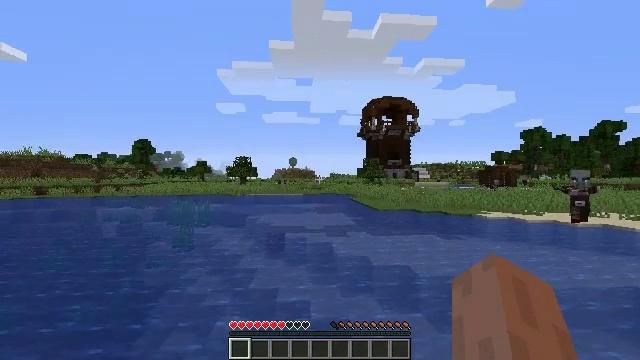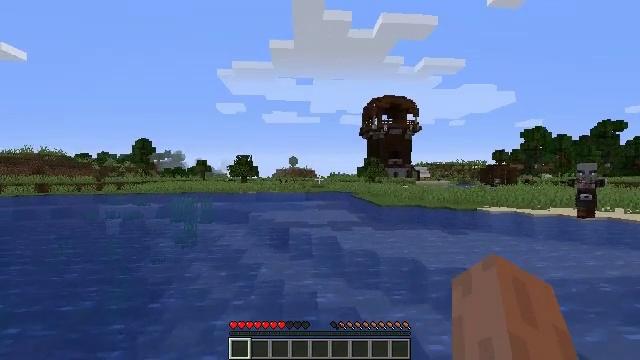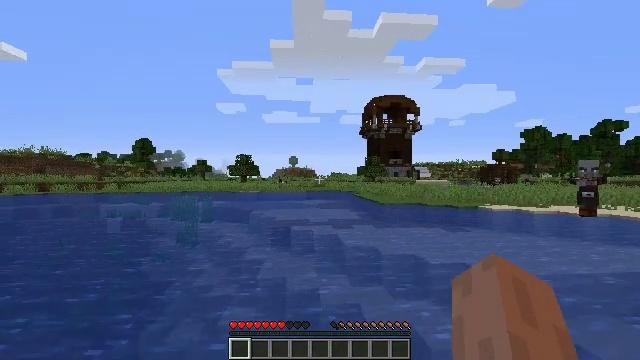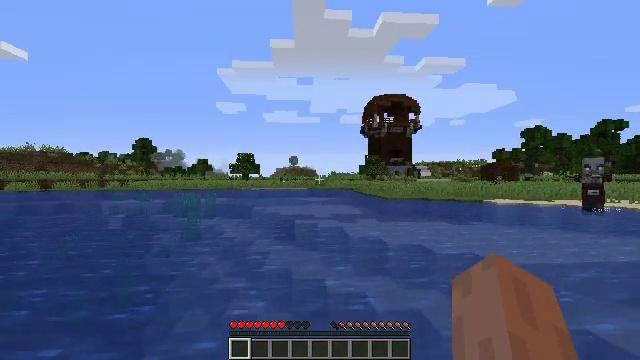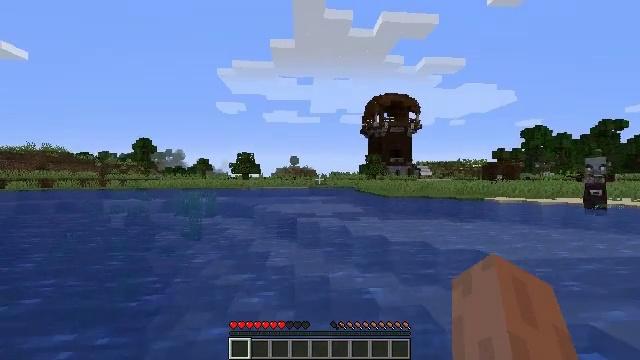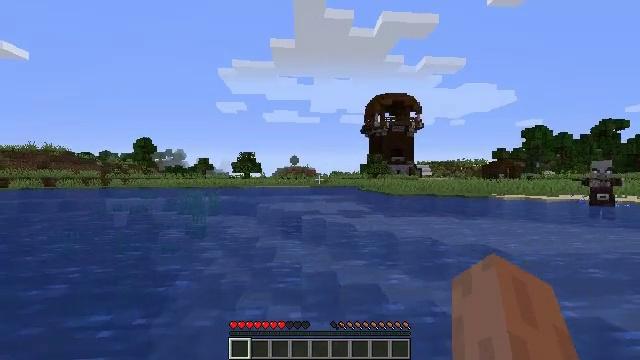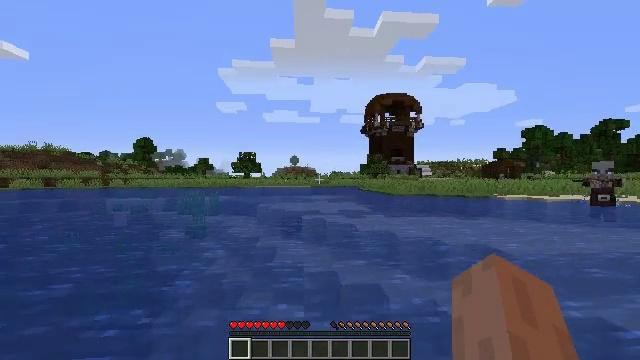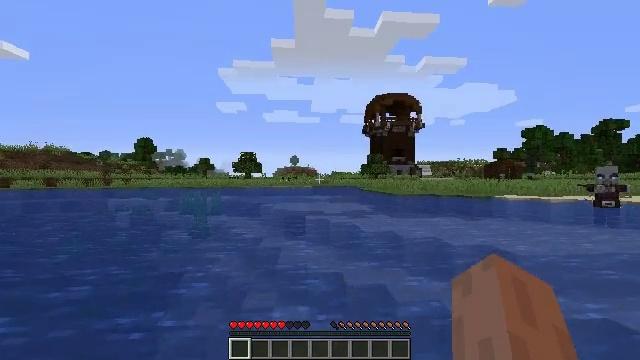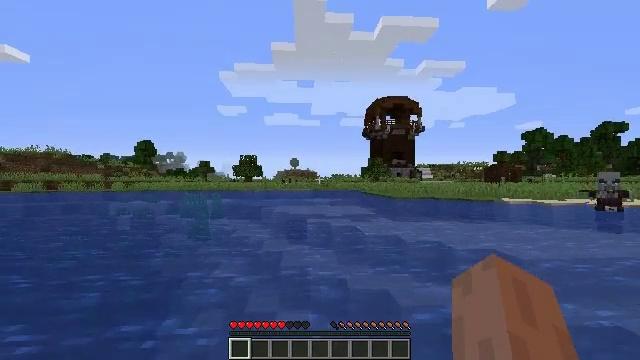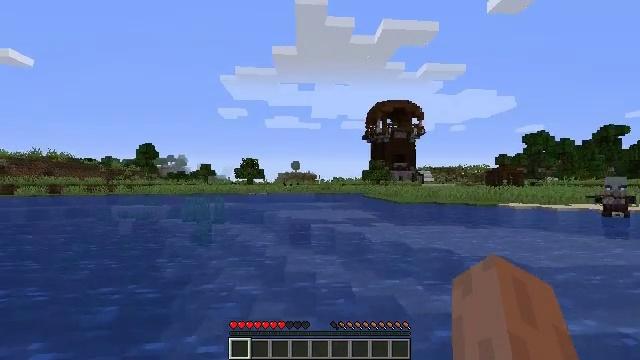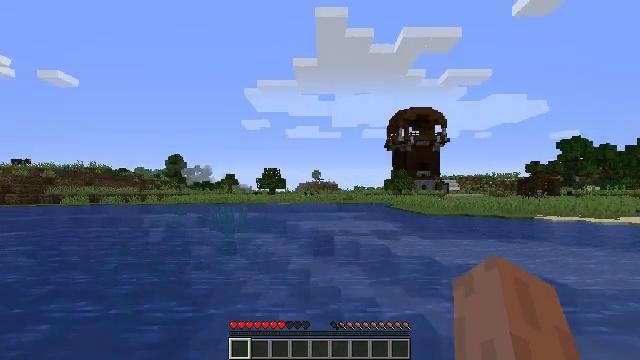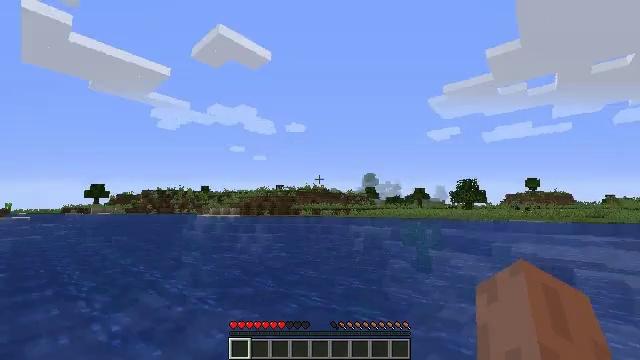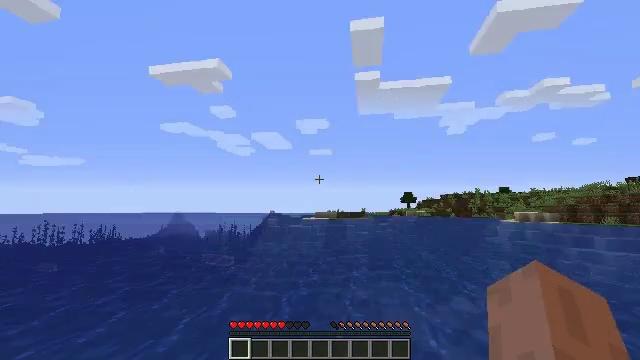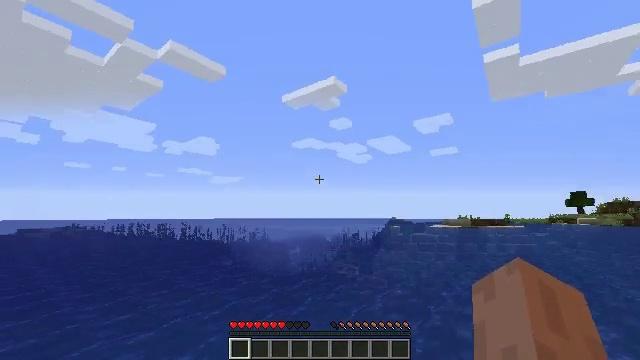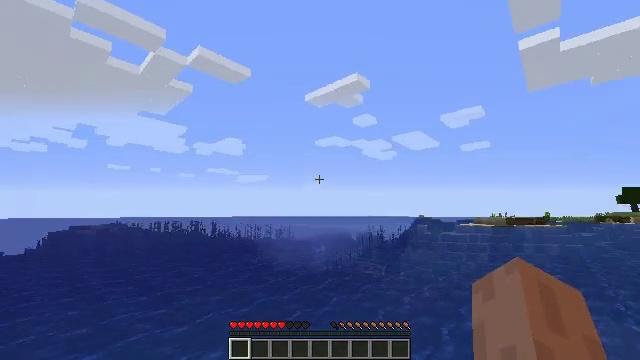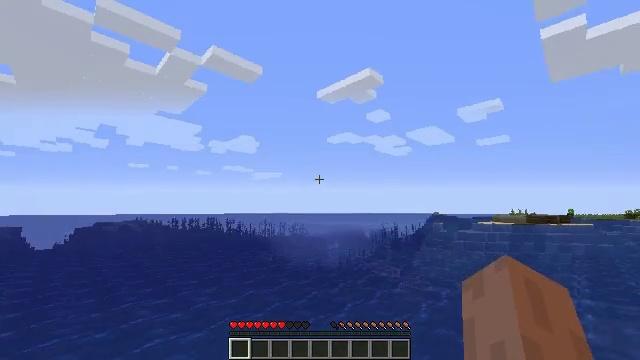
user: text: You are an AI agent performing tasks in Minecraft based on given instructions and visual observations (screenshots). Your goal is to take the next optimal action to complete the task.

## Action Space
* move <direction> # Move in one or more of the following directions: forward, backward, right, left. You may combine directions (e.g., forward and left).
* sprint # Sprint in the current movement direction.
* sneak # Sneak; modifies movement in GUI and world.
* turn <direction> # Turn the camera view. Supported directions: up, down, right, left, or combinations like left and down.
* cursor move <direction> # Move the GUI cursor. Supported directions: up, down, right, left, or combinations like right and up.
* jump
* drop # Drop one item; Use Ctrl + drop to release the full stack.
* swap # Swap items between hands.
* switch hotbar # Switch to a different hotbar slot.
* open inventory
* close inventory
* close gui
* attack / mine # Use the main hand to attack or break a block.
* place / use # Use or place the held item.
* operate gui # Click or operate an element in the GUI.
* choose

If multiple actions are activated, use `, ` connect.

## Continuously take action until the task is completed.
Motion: motion action
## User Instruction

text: Gather some birch planks.
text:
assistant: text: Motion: move left, attack / mine, jump
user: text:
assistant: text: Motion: move left, attack / mine, jump
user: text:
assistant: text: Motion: move left, attack / mine, jump
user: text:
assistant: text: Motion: move left, attack / mine, jump
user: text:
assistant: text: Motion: move left, attack / mine, jump
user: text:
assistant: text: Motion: move left, attack / mine, jump
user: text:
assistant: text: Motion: move left, attack / mine, jump
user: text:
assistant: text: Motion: move left, attack / mine, jump
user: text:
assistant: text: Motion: move left, attack / mine, jump
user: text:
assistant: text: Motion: move left, turn left and up, attack / mine, jump
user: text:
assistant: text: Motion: move left, turn left and up, attack / mine, jump
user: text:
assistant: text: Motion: move left, turn left, attack / mine, jump
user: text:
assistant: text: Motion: move left, turn left and up, attack / mine, jump
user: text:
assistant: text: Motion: move forward and move left, turn left, attack / mine, jump
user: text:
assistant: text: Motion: move forward and move left, turn left, attack / mine
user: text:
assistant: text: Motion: move forward, attack / mine
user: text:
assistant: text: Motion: move forward, attack / mine
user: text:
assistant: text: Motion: move forward, attack / mine
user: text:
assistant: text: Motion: move forward, attack / mine
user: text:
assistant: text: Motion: move forward, attack / mine
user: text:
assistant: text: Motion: move forward, turn down, attack / mine
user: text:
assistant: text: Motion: move forward, turn left and down, attack / mine
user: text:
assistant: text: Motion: move forward, turn left and down, attack / mine
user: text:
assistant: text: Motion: move forward, turn left and down, attack / mine
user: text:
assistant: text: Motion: move forward, turn left, attack / mine
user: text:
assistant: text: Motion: move forward, attack / mine
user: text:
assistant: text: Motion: move forward, attack / mine
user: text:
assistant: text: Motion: move forward, turn left and down, attack / mine
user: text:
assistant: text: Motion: move forward, turn down, attack / mine
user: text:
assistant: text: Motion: move forward, attack / mine